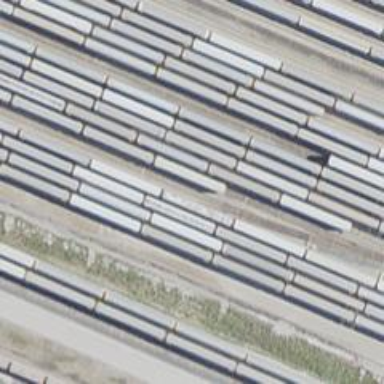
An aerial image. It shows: Railway yard in service.